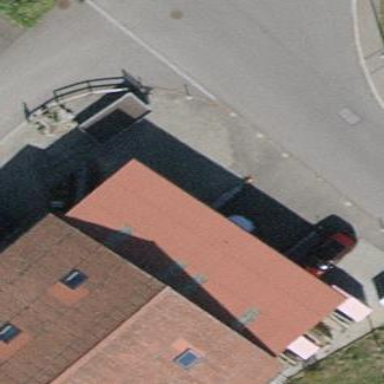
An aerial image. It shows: View of roof of building.